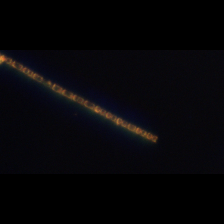
Taxon: Skeletonema
Group: Diatoms